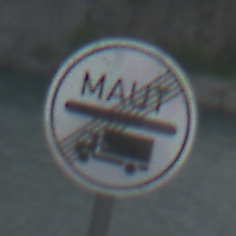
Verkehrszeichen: EndeMautpflicht
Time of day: MorningAfternoon
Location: Outdoor (Nature)
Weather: PartlyCloudy
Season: NotSpecified
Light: Natural